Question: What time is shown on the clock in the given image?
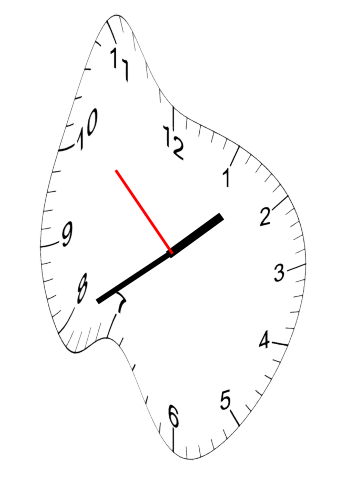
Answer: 01:39:52